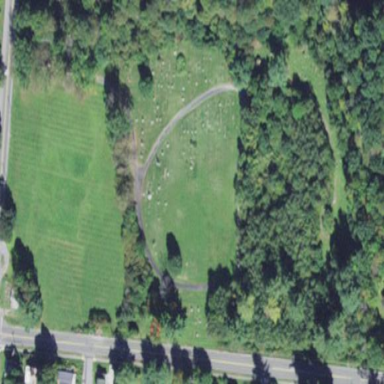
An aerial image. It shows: Cemetery with historical significance.